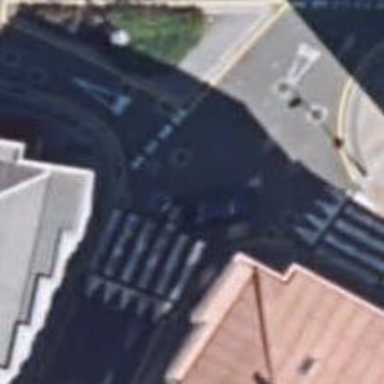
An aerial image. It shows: Uncontrolled zebra crossing with traffic-calming table.